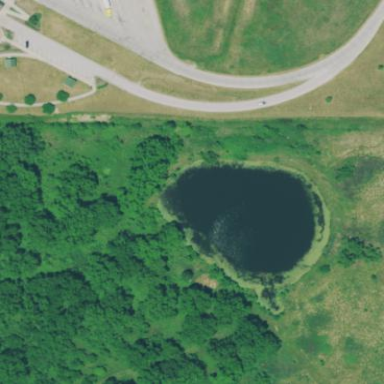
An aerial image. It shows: Pond surrounded by natural water.